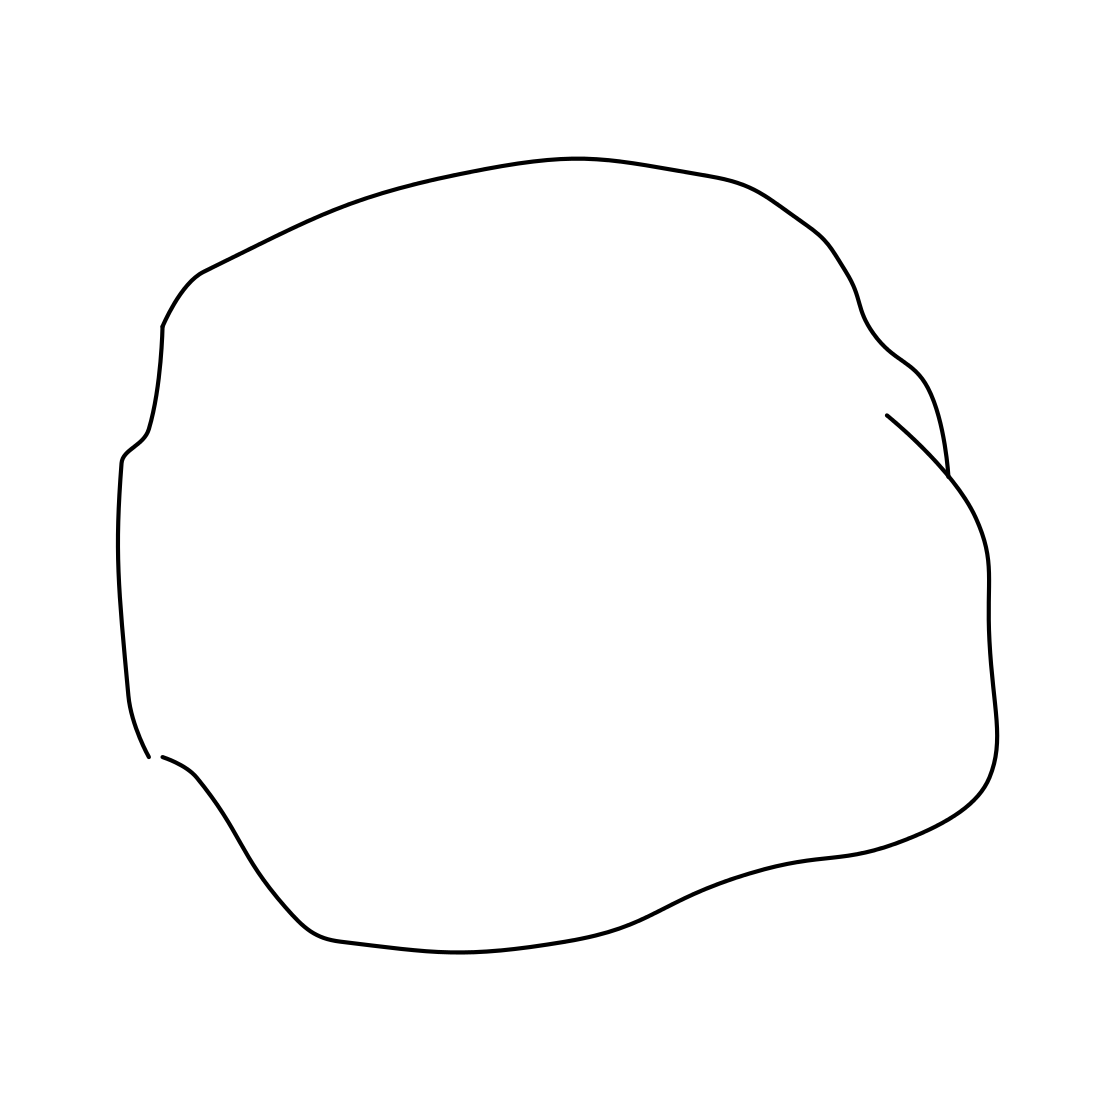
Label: moon